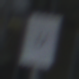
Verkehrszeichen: AnkuendigungOderFortsetzungUmleitungOhnePfeilsymbol
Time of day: SunriseSunset
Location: Outdoor (Urban)
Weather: PartlyCloudy
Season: NotSpecified
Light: Natural